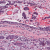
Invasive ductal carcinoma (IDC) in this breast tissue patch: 1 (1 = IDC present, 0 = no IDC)